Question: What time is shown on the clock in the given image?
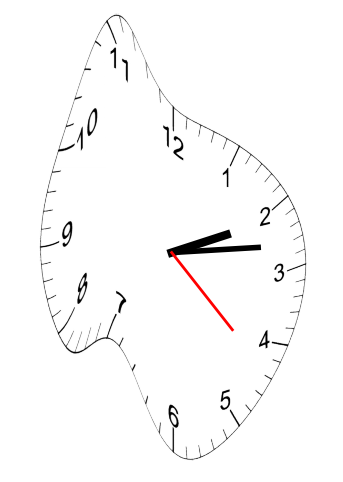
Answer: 02:13:22